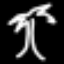
Label: palm tree